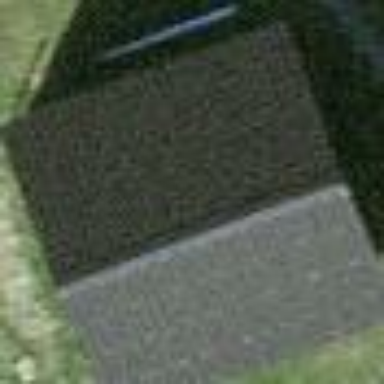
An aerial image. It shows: Shed.